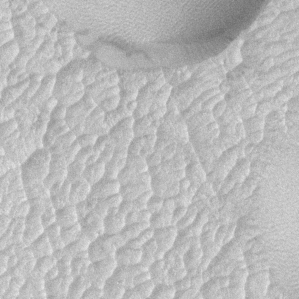
Label: frost